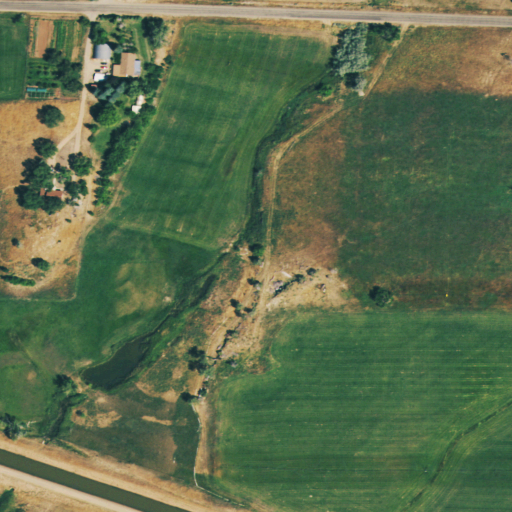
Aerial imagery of valley in Colorado named Ritter Draw containing pasture, cultivated crops, open development, shrub, low intensity development, medium intensity development, and evergreen forest